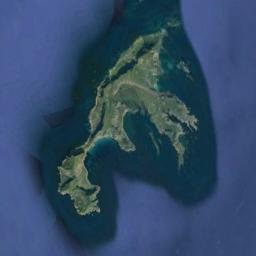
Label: island